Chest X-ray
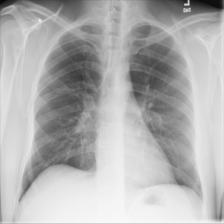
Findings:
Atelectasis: negative
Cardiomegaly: negative
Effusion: negative
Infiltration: negative
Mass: negative
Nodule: negative
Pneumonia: negative
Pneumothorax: negative
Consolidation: negative
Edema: negative
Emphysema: negative
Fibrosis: negative
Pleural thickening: negative
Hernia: negative